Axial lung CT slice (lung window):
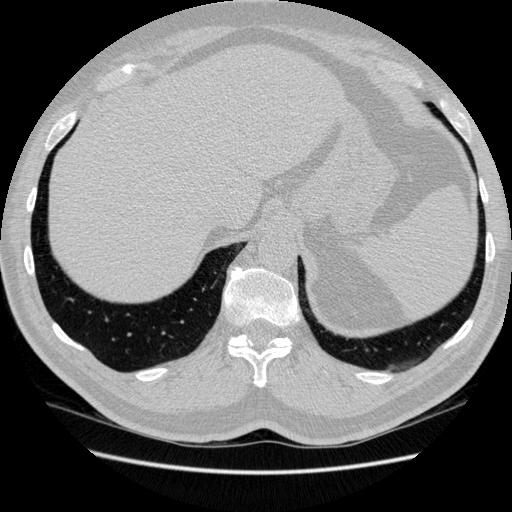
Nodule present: no